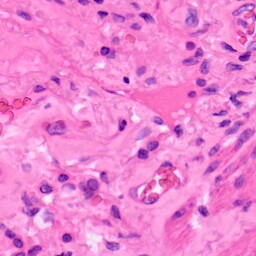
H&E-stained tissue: Lung